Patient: sex M, age 49
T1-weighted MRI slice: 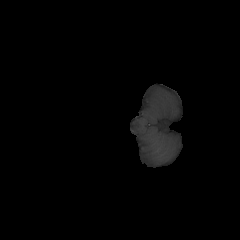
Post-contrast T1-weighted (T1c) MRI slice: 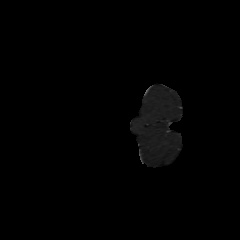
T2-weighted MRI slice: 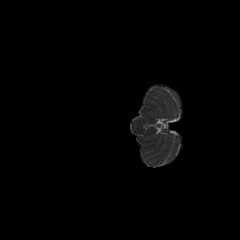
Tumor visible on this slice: no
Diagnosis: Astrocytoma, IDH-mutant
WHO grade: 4